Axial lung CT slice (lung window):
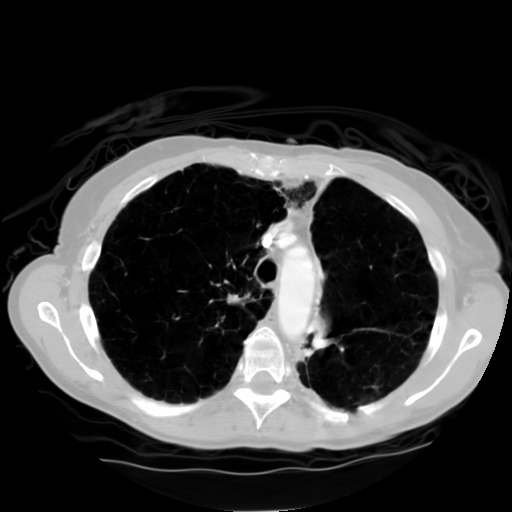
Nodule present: yes
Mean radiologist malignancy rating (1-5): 3